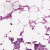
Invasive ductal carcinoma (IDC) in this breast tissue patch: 1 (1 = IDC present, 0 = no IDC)